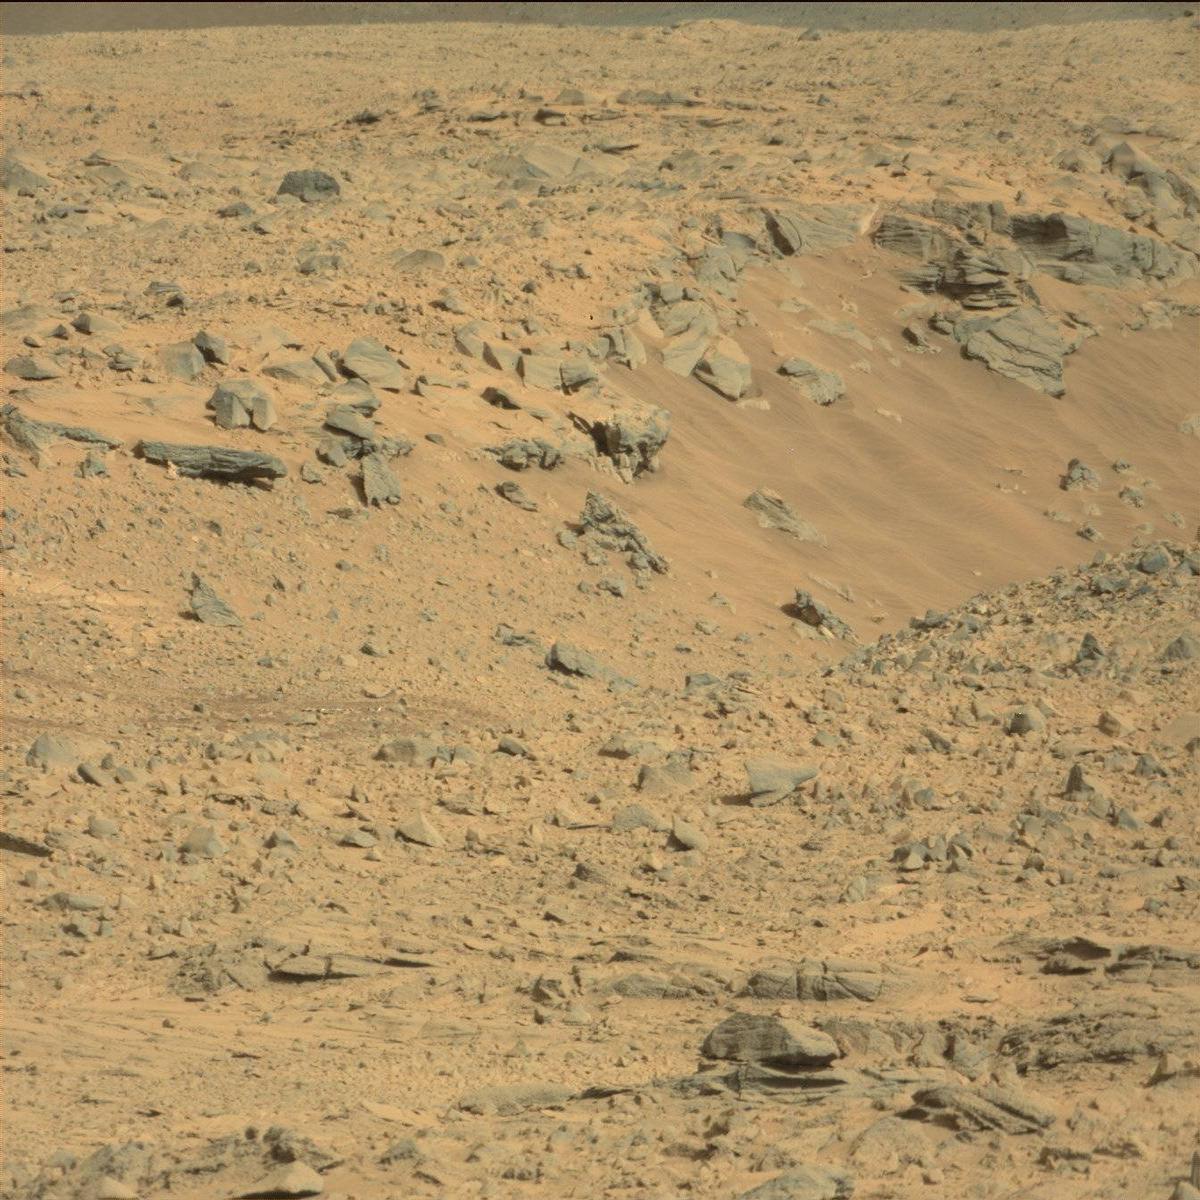
Terrain classes present: Bedrock, Ridge, Sand / Soil